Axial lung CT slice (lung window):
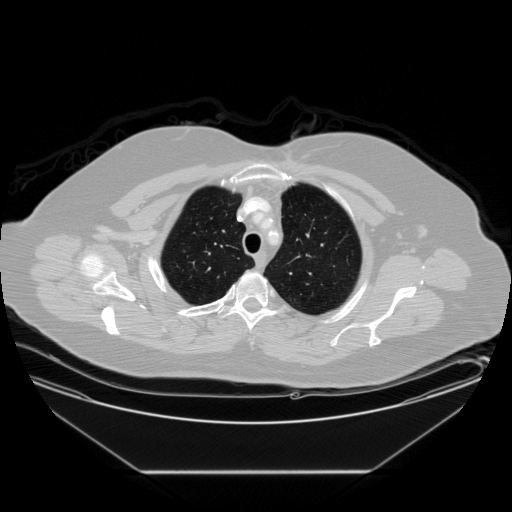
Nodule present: no